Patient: sex M, age 26
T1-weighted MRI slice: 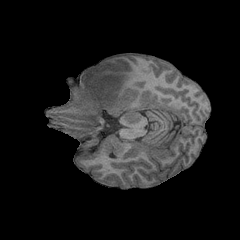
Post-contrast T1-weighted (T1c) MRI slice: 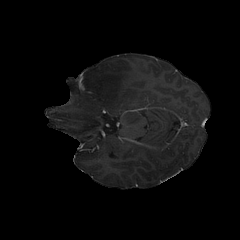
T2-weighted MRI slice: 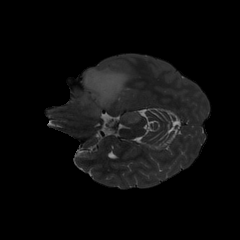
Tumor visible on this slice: yes
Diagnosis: Astrocytoma, IDH-mutant
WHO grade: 3